Question: So when I open Visual Studio 17 Community and try to add a new connection to a database , I hit Refresh but it doesnt detect my SQL Server Express Database.

In SQL Server Configuration Manager 2017 I see that it is running;
I can also connect to the database in SQL Server Management Tool 17.
What's the problem?
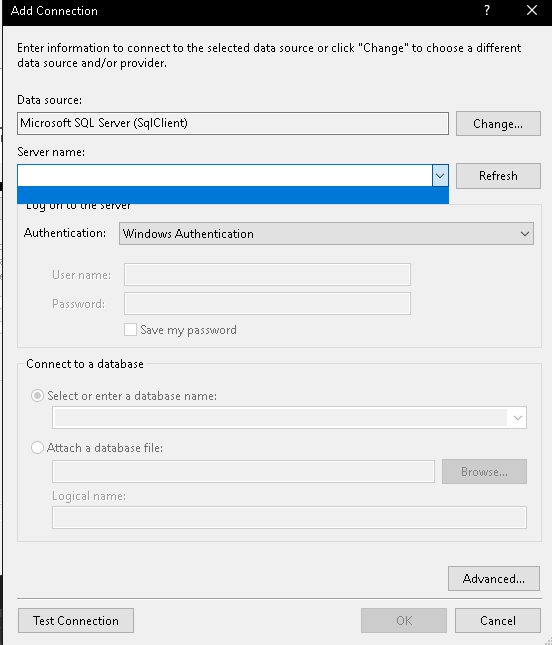
Answer: There could be multiple reasons for that. You can just type '.\SQLEXPRESS' to connect (unless you changed the default instance name when you installed it).
To try to find out why it is not listed and fixed this, you must check:
- - -
For more information take a look at <URL> article.